Question: My Kendo Scheduler uses predefined HTML template, where I have this field:
'''
<input type="text" data-type="date" data-role="datetimepicker" data-bind="value:start,visible:isAllDay" name="start" data-validate="true"/>
'''
This field showing some datetime. Problem is that I can't (or actually don't know how to) format displayed datetime according to <URL>.
How i can solve this?
---
UPD: Yes, I know about 'data-format', but it doesn't works everywhere.
Please see the picture attached -- in this example, formatting via 'date-format' works for field, but not works for time selector ( 'datarole="datetimeselector"' ).
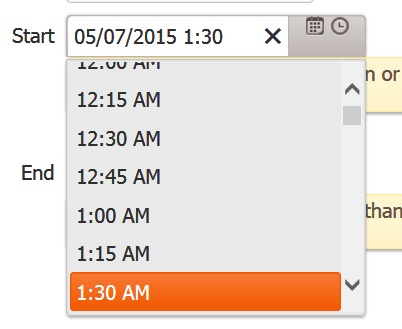
Answer: Did you tried setting the <URL>?
'''
<input type="text" data-format="g" data-type="date" data-role="datepicker" data-bind="value:start,visible:isAllDay" name="start" data-validate="true"/>
'''
If that doesn't works, you can always intercept you data(I presume it is remote) with <URL>:
'''
dataSource:
{
schema:
{
parse: function(data)
{
for (var i = 0; i < data.length; i++)
{
data[i].start = kendo.toString(start, "g");
}
return data;
}
}
}
'''
Not the best way but sometimes it is needed.